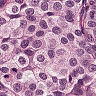
Metastatic tissue present: yes